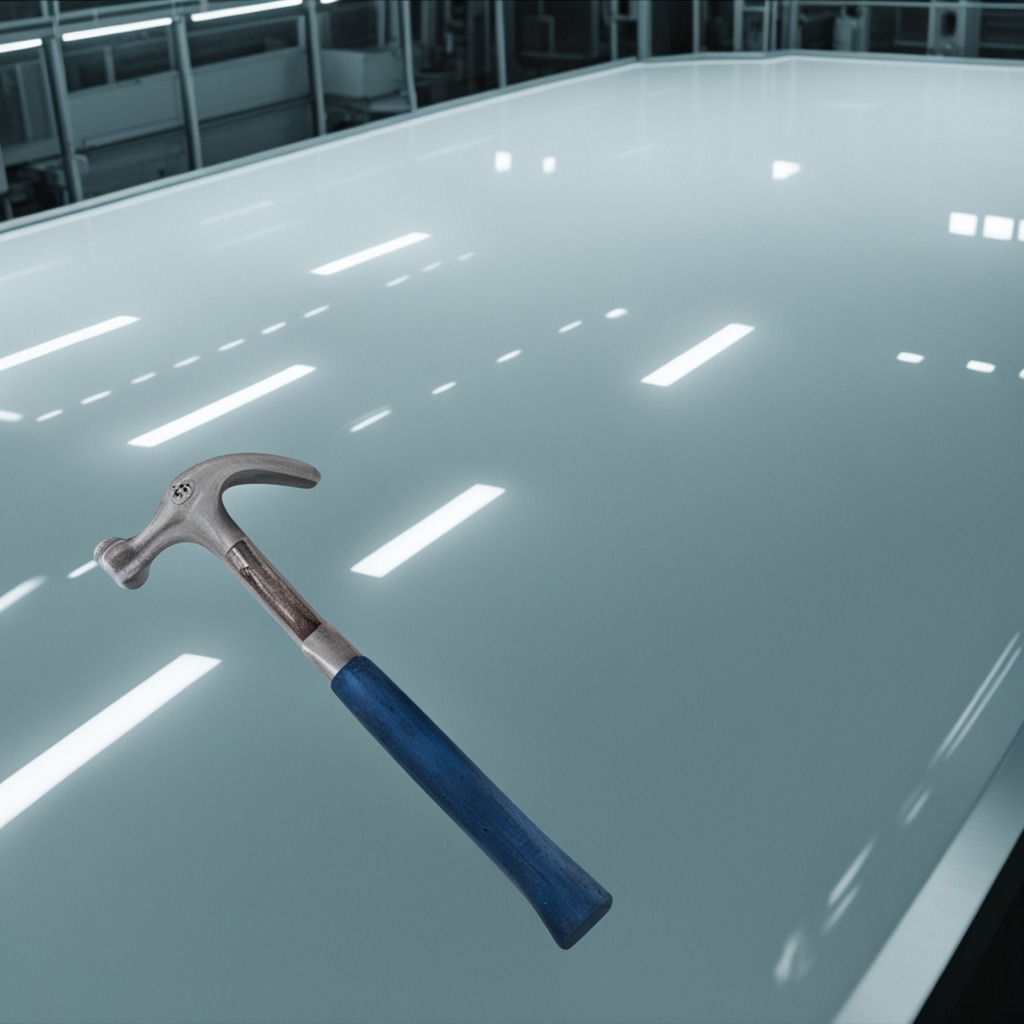
A hammer is lying on the table.